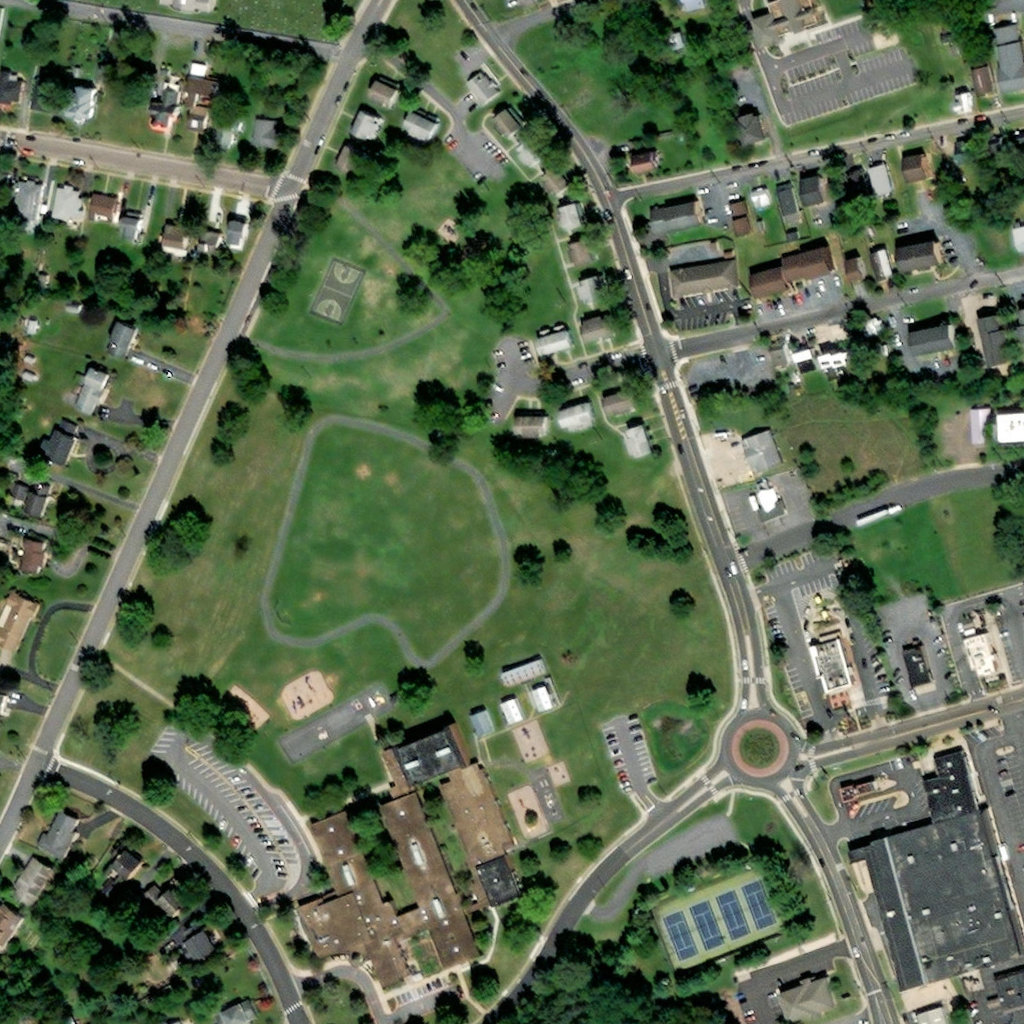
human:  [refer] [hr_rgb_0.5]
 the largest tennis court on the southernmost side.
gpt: <box>[[63, 84, 76, 95, 0]]</box>